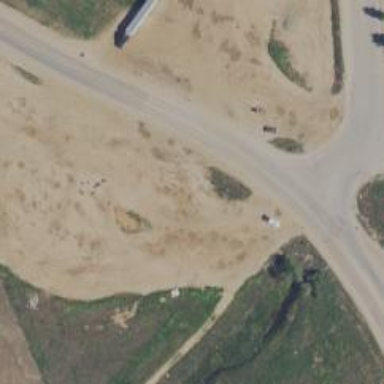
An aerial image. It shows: Tertiary road.